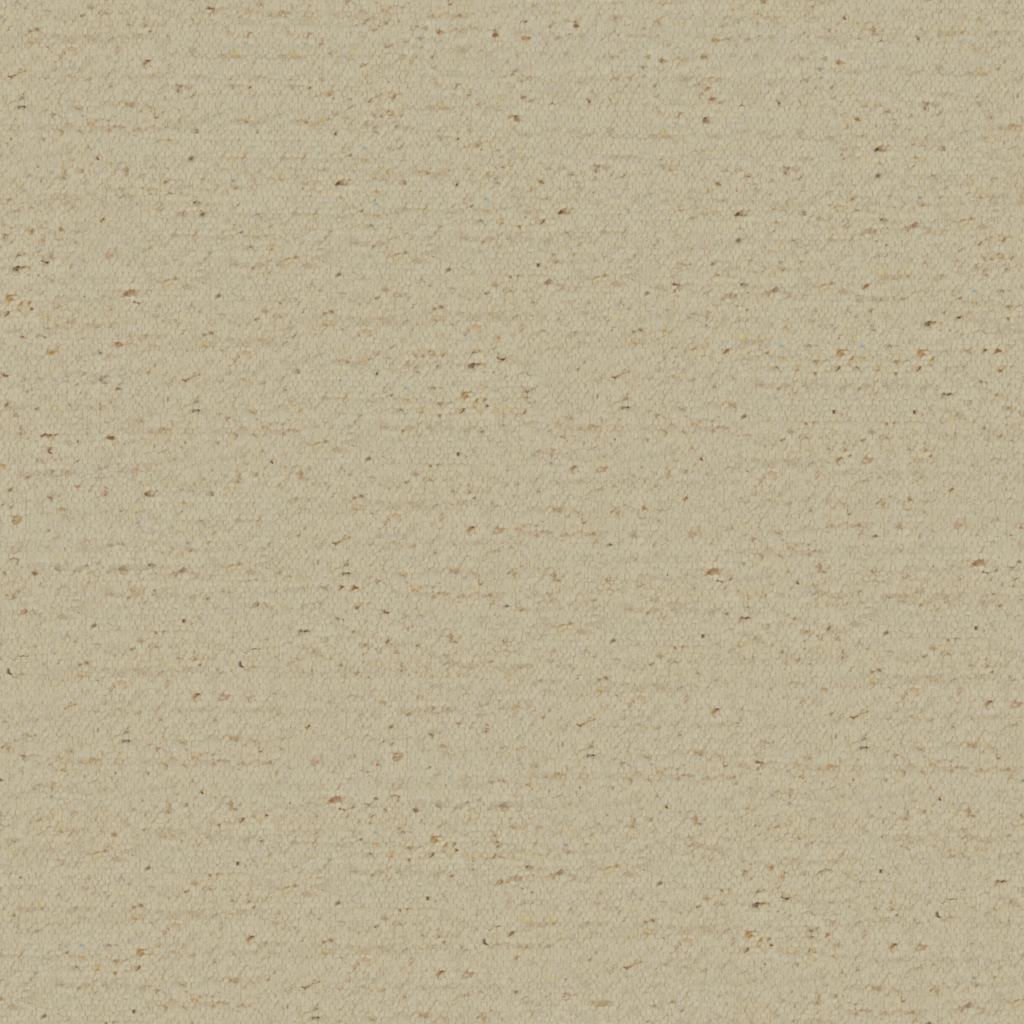
Texture map type: Color